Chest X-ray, PA view. Patient: 45 years old, sex F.
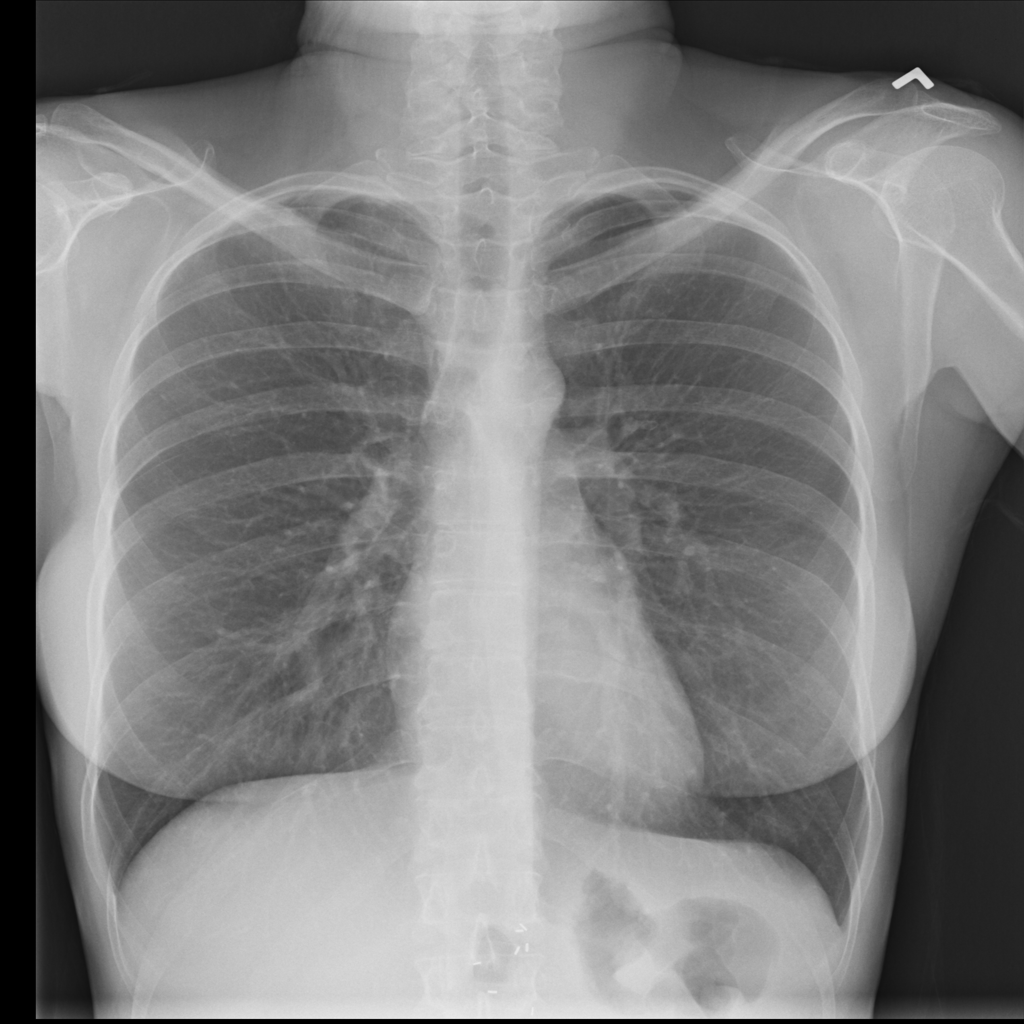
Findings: No Finding